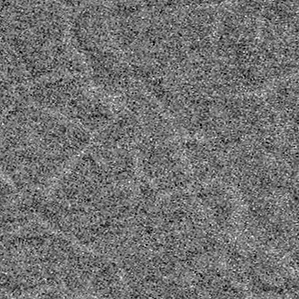
Label: frost